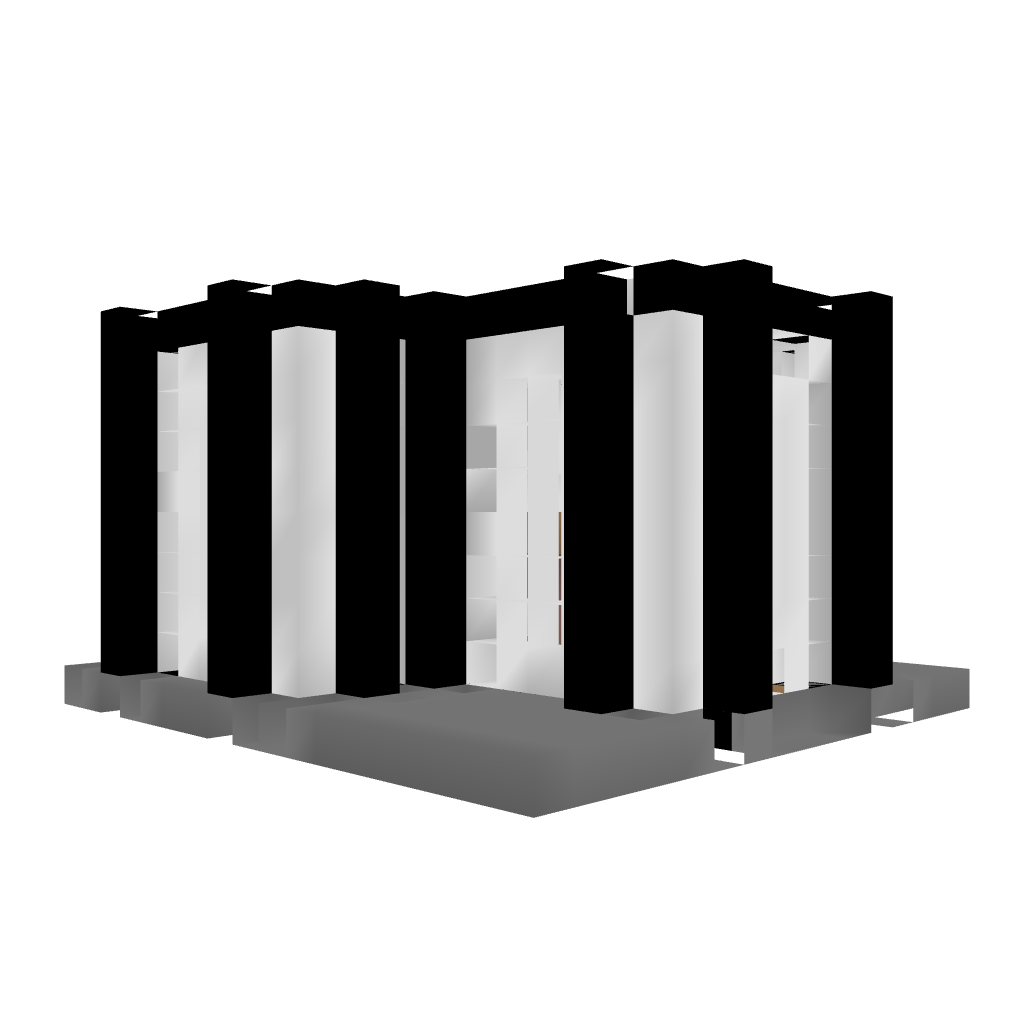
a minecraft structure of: Modern House #2 bad low quality